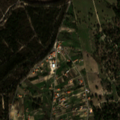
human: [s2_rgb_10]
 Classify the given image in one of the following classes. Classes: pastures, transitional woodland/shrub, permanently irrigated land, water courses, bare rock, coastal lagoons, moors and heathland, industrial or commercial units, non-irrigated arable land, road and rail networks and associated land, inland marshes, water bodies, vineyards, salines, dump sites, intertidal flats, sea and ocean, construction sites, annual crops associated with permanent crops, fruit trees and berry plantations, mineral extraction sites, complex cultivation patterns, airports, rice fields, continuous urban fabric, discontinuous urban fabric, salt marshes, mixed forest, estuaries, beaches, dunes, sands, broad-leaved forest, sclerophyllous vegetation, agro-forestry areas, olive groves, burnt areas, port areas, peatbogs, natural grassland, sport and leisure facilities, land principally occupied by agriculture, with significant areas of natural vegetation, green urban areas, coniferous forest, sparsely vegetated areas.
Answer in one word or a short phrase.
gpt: non-irrigated arable land, permanently irrigated land, complex cultivation patterns, land principally occupied by agriculture, with significant areas of natural vegetation, mixed forest, transitional woodland/shrub